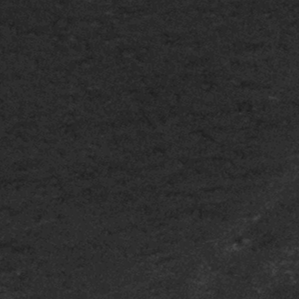
Label: frost